Question: My image:

I am trying to detect curved lines in the image - in the pictured there are stacked coins. I want to count the parallel curved lines. Most of the lines are discontinuous.
Let's say I use 5 points with numpy.polyfit and get the function that describes the line.
What would be the best approach to search for the lines and say that those points are on line one, those points are on line 2 etc.
I was thinking of trying the least-square approach and shift the line up an down. I think of the curved line as a parabola( ax^2 + bx + c ) - shifting it means shifting the vertex x=-b/2a => y=a*(-b/2a)^2 + b*(-b/2a)+c .
'''
import numpy as np
data = np.array([[0,0], [1,-1], [2, -2], [3,-1], [4,0]])
data_x = [k[0] for k in data ]
data_y = [k[1] for k in data ]
p = np.poly1d(np.polyfit(data_x, data_y, 2))
'''
Can please someone help me with an example how to fit points from the image to the p I just found. How do I apply the least square here?
Thanks in advance!
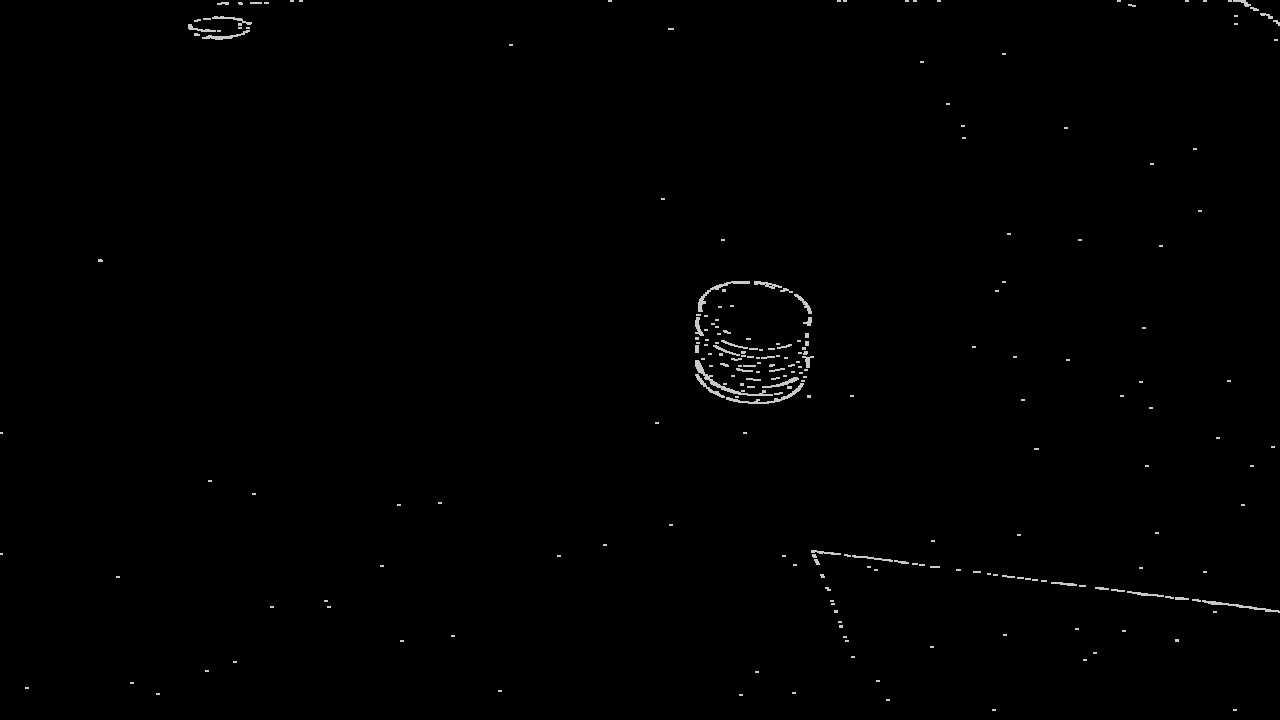
Answer: After many days of reading and digging over the internet, I've found a very elegant solution using lmfit. <URL> I thank the creators for this module and for a grea job done.
Now the solutions for fitting data to a curved line.
When we have a polynomial p
'''
>>> p
'''
'poly1d([ 0.42857143, -1.71428571, 0.<PHONE>])'
create a python function with those params
'''
def fu(x,a=0.4285,b=-1.71,c=0.057):
return x*x*a + x * b + c
'''
Now we can create a lmfit Model with that function
'''
>>> gmodel = Model(fu)
>>> gmodel.param_names
['a', 'c', 'b']
>>> gmodel.independent_vars
['x']
'''
You can see that it identifies the independent variables and the parameters. It will try to change the parameters so that the function will best fit the data.
'''
>>> result = gmodel.fit(y_test, x=x_test)
>>> print(result.fit_report())
[[Model]]
Model(fu)
[[Fit Statistics]]
# function evals = 11
# data points = 8
# variables = 3
chi-square = 2.159
reduced chi-square = 0.432
Akaike info crit = -4.479
Bayesian info crit = -4.241
[[Variables]]
a: 0.<PHONE> +/- 0.050695 (40.17%) (init= 0.4285)
c: -0.55833335 +/- 0.553020 (99.05%) (init= 0.057)
b: -0.52857141 +/- 0.369067 (69.82%) (init=-1.71)
[[Correlations]] (unreported correlations are < 0.100)
C(a, b) = -0.962
C(c, b) = -0.793
C(a, c) = 0.642
'''
<URL>
Full python script:
'''
import matplotlib.pyplot as plt
from lmfit import Model
import numpy as np
def fu(x,a=0.4285,b=-1.71,c=0.057):
return x*x*a + x * b + c
gmodel = Model(fu)
print "Params" , gmodel.param_names
print "Independent var", gmodel.independent_vars
params = gmodel.make_params()
print " Params prop", params
data_test = np.array([[0,0], [1,-1.2], [2, -2], [3,-1.3], [4,0], [5,0.5], [6,0.9], [7, 1.5]])
x_test = data_test[:,0]
y_test = data_test[:,1]
result = gmodel.fit(y_test, x=x_test)
print(result.fit_report())
plt.plot(x_test, y_test, 'bo')
plt.plot(x_test, result.init_fit, 'k--')
plt.plot(x_test, result.best_fit, 'r-')
plt.show()
'''